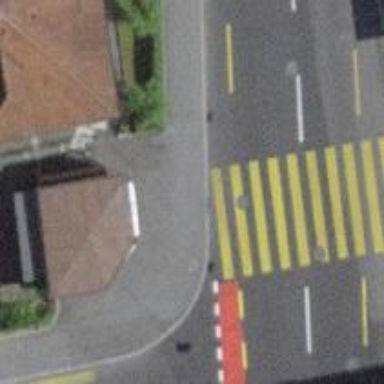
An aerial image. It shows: Kerb barrier.